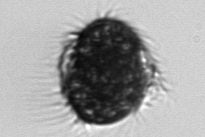
Label: Mesodinium